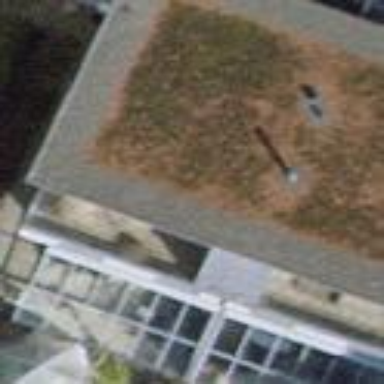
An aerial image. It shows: Terrace building.